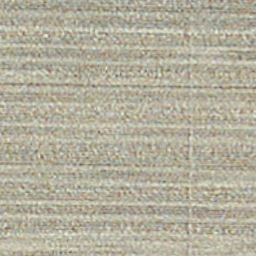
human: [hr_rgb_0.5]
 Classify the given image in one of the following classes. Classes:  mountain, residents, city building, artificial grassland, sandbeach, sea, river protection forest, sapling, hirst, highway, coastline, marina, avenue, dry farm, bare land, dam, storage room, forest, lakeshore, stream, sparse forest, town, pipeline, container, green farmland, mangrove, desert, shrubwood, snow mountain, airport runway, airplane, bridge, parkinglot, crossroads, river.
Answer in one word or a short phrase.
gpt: dry farm